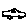
Label: car